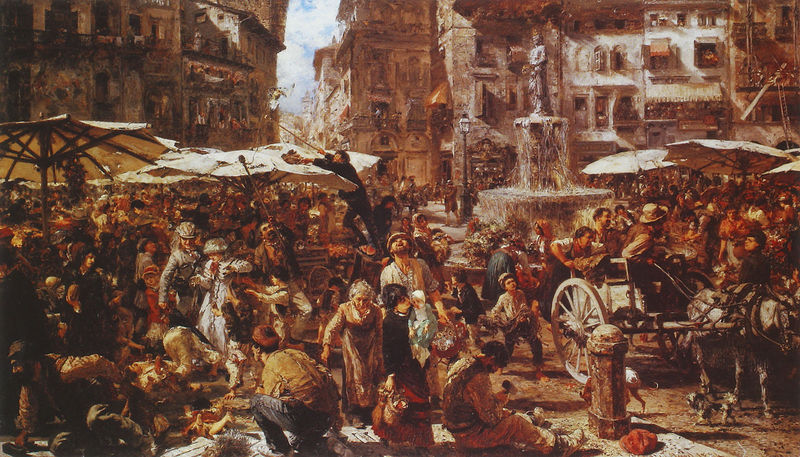
Titel: Der Markt von Verona (Piazza d’Erbe)
Künstler: Adolph Menzel
Institution: Dresden, Gemäldegalerie Neue Meister
Schlagwörter: menschen, stadt, hintergrund, hund, architektur, kind, brunnen, kutsche, markt, platz, schirme, zentrum, huhn